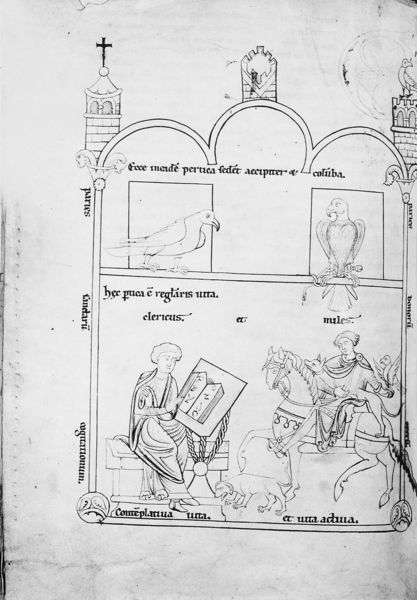
Titel: Liber Avium, De volutione rotarum
Künstler: Hugh of Fouilloy
Institution: Heiligenkreuz, Bibliothek
Schlagwörter: adler, falke, mann, vogel, weiß, frau, männer, raum, schwarz, skizze, symbol, zeichnung, zimmer, hund, rahmen, bild, vögel, kirche, personen, blatt, pferd, reiter, turm, papier, schnabel, bogen, mauer, bank, rundbogen, thron, bögen, buch, kloster, kreuz, türme, linie, druck, seite, illustration, text, beschriftung, ritter, wappen, kreuze, mittelalter, mönch, plan, stange, typographie, beschreibung, lehre, latein, lateinisch, anleitung, bögem, symbolisch, hochmittelalter, zucht, jreuz, de arte venandis cum avibus, bölgen, zeichnung fa